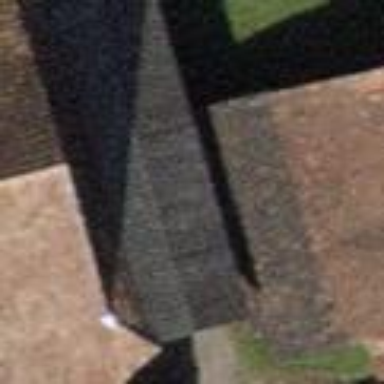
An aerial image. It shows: View of roof of building.